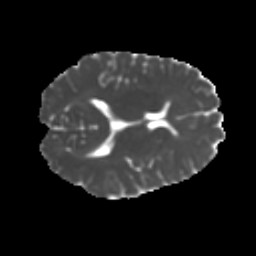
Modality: MD
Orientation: axial
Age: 23
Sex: female
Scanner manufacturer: ge
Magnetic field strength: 3 T
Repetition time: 7.8 s
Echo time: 0.0606 s